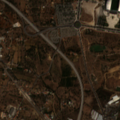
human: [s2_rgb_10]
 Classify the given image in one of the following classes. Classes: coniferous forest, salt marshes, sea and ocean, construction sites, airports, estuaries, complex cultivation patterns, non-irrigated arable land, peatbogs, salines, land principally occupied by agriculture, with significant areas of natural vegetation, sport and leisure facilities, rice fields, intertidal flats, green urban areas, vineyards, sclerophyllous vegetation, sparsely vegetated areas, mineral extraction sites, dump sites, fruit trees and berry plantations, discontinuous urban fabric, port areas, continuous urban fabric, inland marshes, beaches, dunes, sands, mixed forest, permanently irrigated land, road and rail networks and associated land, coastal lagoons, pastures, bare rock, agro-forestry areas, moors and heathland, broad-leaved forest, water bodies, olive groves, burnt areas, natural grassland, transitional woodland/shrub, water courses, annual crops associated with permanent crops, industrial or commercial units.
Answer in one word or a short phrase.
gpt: discontinuous urban fabric, sport and leisure facilities, annual crops associated with permanent crops, land principally occupied by agriculture, with significant areas of natural vegetation